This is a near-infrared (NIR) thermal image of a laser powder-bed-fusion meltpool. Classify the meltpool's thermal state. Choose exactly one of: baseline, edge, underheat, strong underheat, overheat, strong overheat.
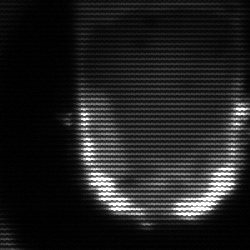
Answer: baseline